Question: Using the code
'''
# the data we want to insert
$data = array($first_name, $last_name, $email_from, $telephone, $dateofbirth, $addresslone, $addressltwo, $townnm, $countynm, $typeapp, $issubscribed);
$STH = $dbh->prepare("INSERT INTO members (fname, sname, email, phone, dob, addressl1, addressl2, town, county, type, subscribed) values (?, ?, ?, ?, ?, ?, ?, ?, ?, ?, ?)");
$STH->execute($data);
?>
<!--<!DOCTYPE html>
<head><title></title></head><body> commented out during testing -->
Thank you for contacting us We will be in touch with you very soon.
<!-- </body></html> -->
'''
The user is presented with the success message:
> Thank you for contacting us We will be in touch with you very soon.
There are no php errors recorded.
This is to insert into this database
Error reporting is in the form of the PDO try catch:
'''
catch(PDOException $e)
{
echo $e->getMessage();
}
'''
Despite it looking as if it is working perfectly, however, the database seems unable to receive updates. :/
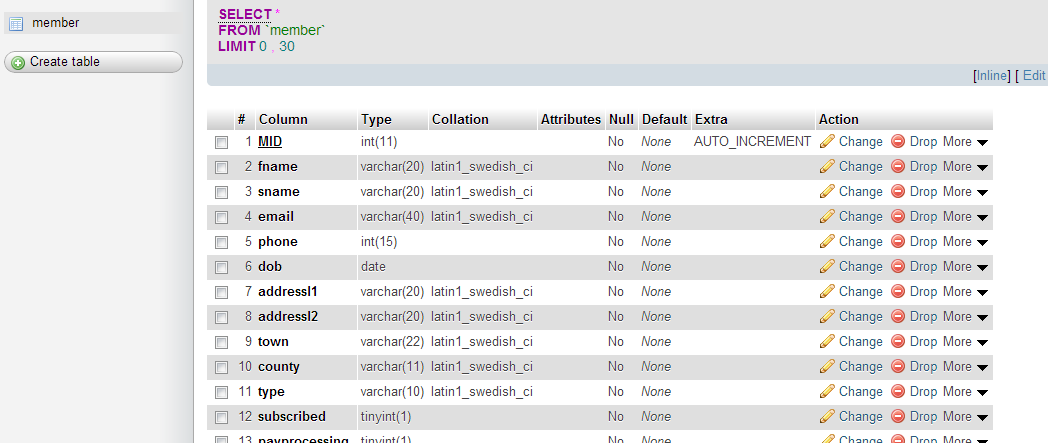
Answer: As per your database structure screenshot, 'table name is member' and 'you used members' into 'your insert query'